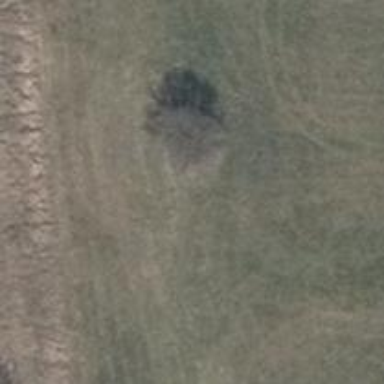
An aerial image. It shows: Deciduous broadleaved tree.